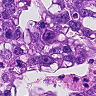
Metastatic tissue present: yes